Field crop: maize
Growth stage: 1
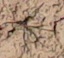
Species: lolium